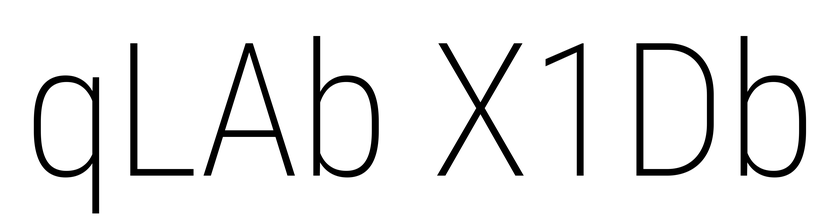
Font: Roboto_Condensed_ExtraLight